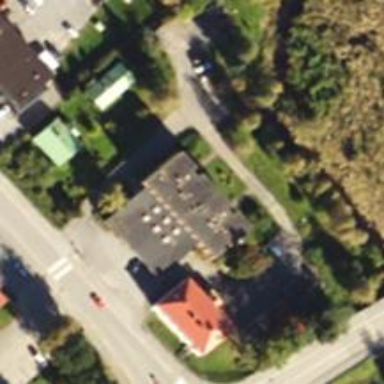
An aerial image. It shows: Pharmacy providing healthcare services.